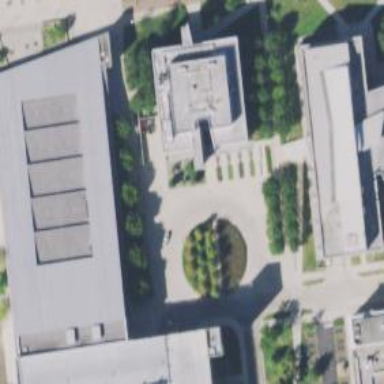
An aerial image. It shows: View of university building.